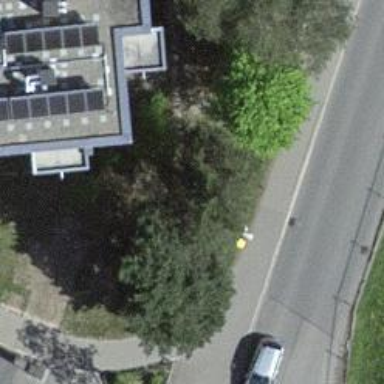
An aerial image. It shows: Post box is visible.